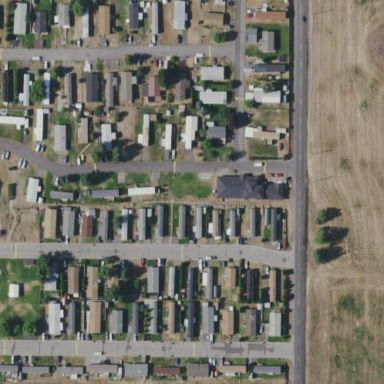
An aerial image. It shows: Mobile residential area.